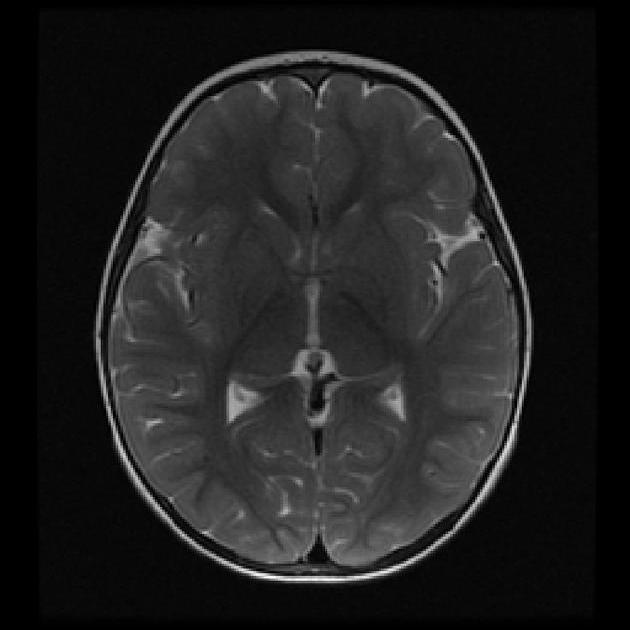
Label: notumor